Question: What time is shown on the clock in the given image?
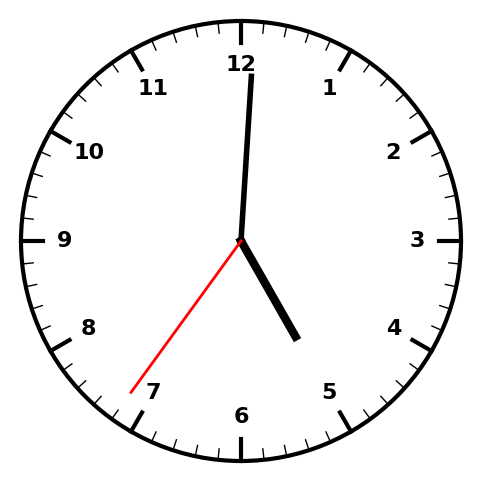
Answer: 05:00:36